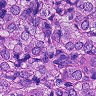
Metastatic tissue present: yes